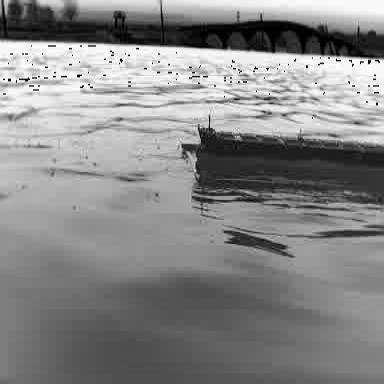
There is a liner in the infrared image.